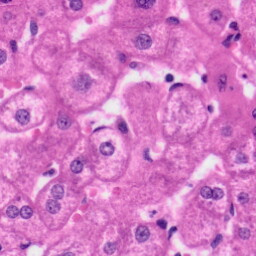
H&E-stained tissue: Liver